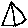
Label: square